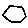
Label: hexagon